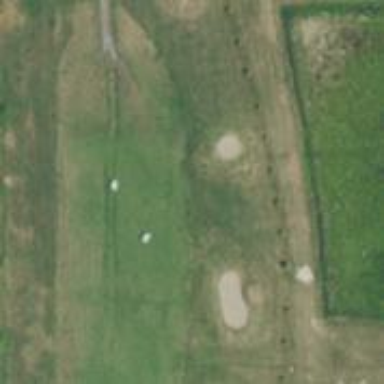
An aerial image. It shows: View of golf hole.